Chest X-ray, AP view. Patient: 11 years old, sex F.
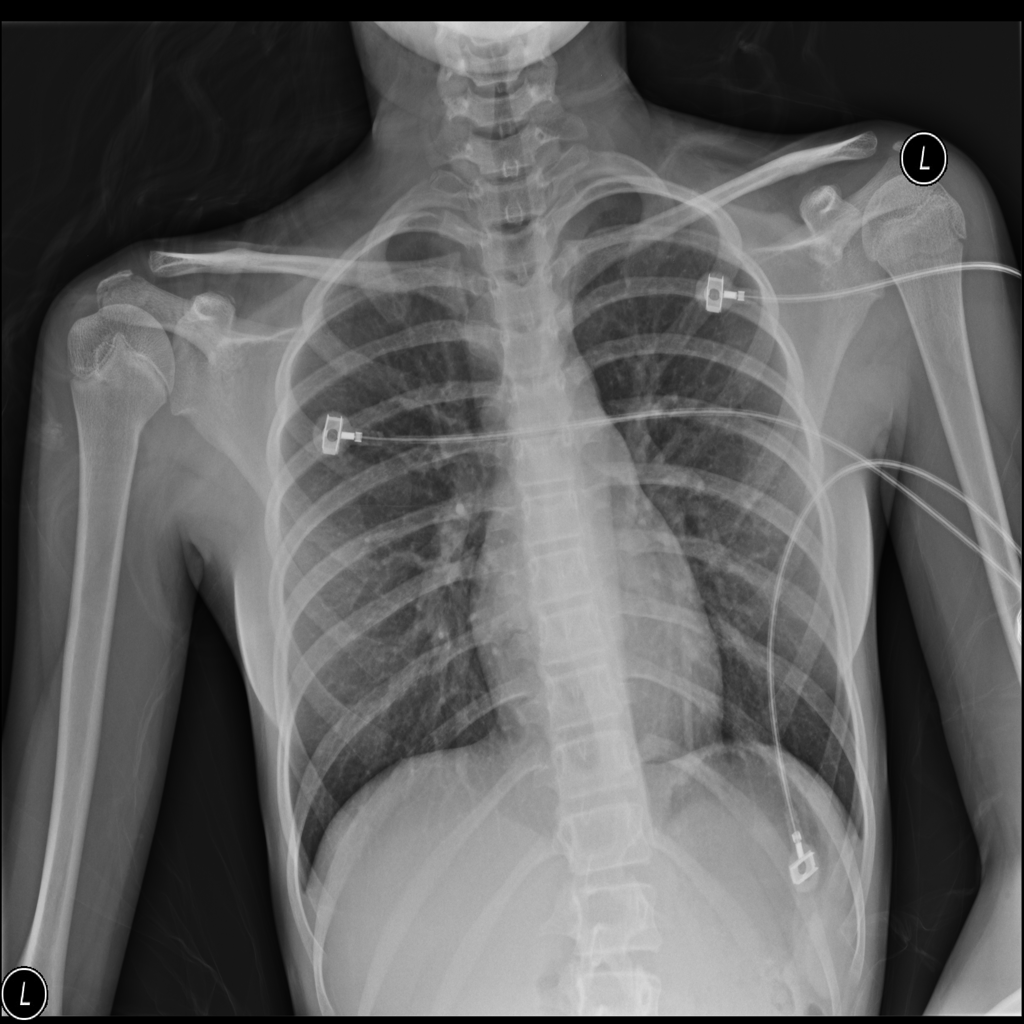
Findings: No Finding